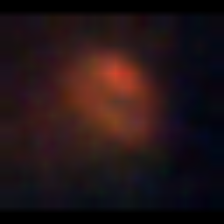
Taxon: NanoPlankton
Group: Other